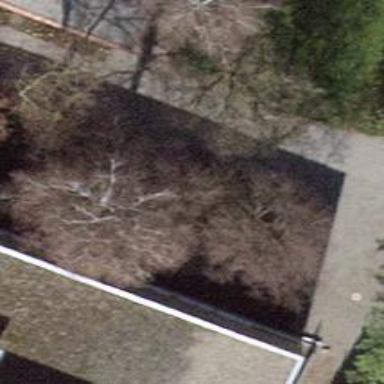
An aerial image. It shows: Bench.